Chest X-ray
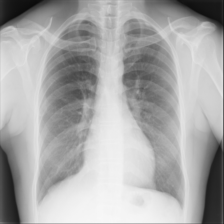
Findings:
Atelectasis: negative
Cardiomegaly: negative
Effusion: negative
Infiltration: negative
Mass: negative
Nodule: negative
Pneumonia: negative
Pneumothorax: negative
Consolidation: negative
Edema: negative
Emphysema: negative
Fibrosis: negative
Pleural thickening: negative
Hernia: negative